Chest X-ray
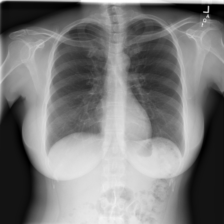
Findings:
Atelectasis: negative
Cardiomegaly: negative
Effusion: negative
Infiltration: negative
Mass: negative
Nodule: negative
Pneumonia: negative
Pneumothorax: negative
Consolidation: negative
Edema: negative
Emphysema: negative
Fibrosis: negative
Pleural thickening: negative
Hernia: negative